Question: I'm trying to make a level bot in Discord. Basically, what I want to do is to assign a "pts" variable to every person in the server. I have an event handler and command handler in my bot.
Here is my event_handler.js:
'''
const fs = require('fs');
module.exports = (client, Discord) =>{
const load_dir = (dirs) =>{
const event_files = fs.readdirSync('./events/${dirs}').filter(file => file.endsWith('.js'));
for (const file of event_files) {
const event = require('../events/${dirs}/${file}');
const event_name = file.split('.')[0];
client.on(event_name, event.bind(null, Discord, client));
}
}
['client', 'guild'].forEach(e => load_dir(e));
}
'''
And here is my command_handler.js:
'''
const fs = require('fs');
module.exports = (client, Discord) =>{
const command_files = fs.readdirSync('./commands/').filter(file => file.endsWith('.js'))
for(const file of command_files){
const command = require('../commands/${file}');
if(command.name){
client.commands.set(command.name, command);
} else {
continue;
}
}
}
'''
I also have a guildMemberAdd event, which has a guildMember variable, adds a Member role to the guildMember, and say a welcome message. Here it is (it's called guildMemberAdd.js):
'''
module.exports = (Discord, client, guildMember) =>{
let welcomeRole = guildMember.guild.roles.cache.find(role => role.name === 'Member');
guildMember.roles.add(welcomeRole);
guildMember.guild.channels.cache.get(MYCHANNELID).send('Welcome, <@${guildMember.user.id}>, to our server! ... Check out the rules-cmd channel!');
}
'''
I was thinking maybe when somebody joins the server I can give them a variable. For example:
'''
module.exports = (Discord, client, guildMember) =>{
var pts = new guildMember;
let welcomeRole = guildMember.guild.roles.cache.find(role => role.name === 'Member');
guildMember.roles.add(welcomeRole);
guildMember.guild.channels.cache.get(MYCHANNELID).send('Welcome, <@${guildMember.user.id}>, to our server! ... Check out the rules-cmd channel!');
}
'''
...but I'm really bad with javaScript and that, I know, will not work.
Is there a way to do this? If there, is, how do I change it based on a command? (My commands are stored in another folder.)
If you guys need it, here is my ... um ... ordering of files and folders. I'm not really sure what that's called.

I don't think you guys need the node module files, right? If you do, please comment.
: Some of you viewing this question might be saying, "Well there should be other Stack Overflow questions like this, right?" Yes, there is. However, I am a beginner with JS, as I mentioned above. I could spend a year trying to learn the basics of js...
...but I don't have that much time on my hands. I need help with my problem, and I can't really understand other answers. This is why I'm asking the question. Thank you.
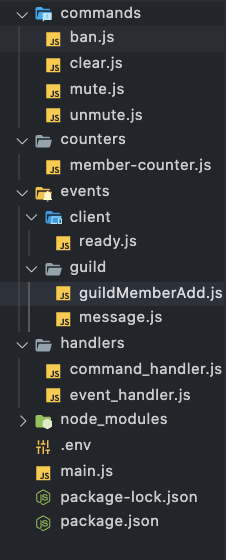
Answer: First of all you need some type of storage where you can save the lvl's and id's of GuildMembers, I recommend you some of that:
Easy to use: <URL>, Json DB
> The problem with that db's is that they have poor scalability and more they weight more time the queries take to execute.
For your current level that databases will give you the understanding of how it all works, when you have the understanding of how databases work you should look forward for some db's like:Mongo, postgres, etc.
Maybe you don't even need database and you want to save it as object in app's cache I will give you a quick example of how it's done:
'''
var members = {}
//You should know that for level's you shouldn't save all the members on guildmembersJoin
//Some the members won't last long on the server and even maybe leave right after and you will have
//a useless row in you db.
//Your message event
module.exports = (Discord, client, message) =>{
members = {
...members,
[message.member.id] : {
level: members[message.member.id] ? members[message.member.id].level : 0,
exp: members[message.member.id] ? members[message.member.id].exp : 0 + expformessage
}
}
}
'''
Example with quick.db:
'''
const db = require('quick.db');
module.exports = (Discord, client, message) =>{
if(!db.get(message.member.id))
db.set(message.member.id, {'level': 0, 'exp': expformessage})
else
db.set('${message.member.id}.exp', db.get('${message.member.id}.exp') + expformessage )
}
'''